Question: I currently have this:

Here is the HTML:
'''
'<li>
<a href="#companyprofile">
<img class="ui-li-thumb picture" src="img/album-bb.jpg">
<h3>Acura</h3>
<p>Rating: <span class="fa fa-star fa-1x" style="color:yellow"></span>
<span class="fa fa-star fa-1x" style="color:yellow"></span>
<span class="fa fa-star fa-1x" style="color:yellow"></span>
<span class="fa fa-star fa-1x" style="color:yellow"></span>
<span class="fa fa-star fa-1x" style="color:yellow"></span></p>
<p class = "open">open</p>
<p style="background-color:blue !important;">Fixes Geysers</p>
</a></li'>
'''
Now my problem is that the blue for the fix geysers goes to the end of the li tag. Now To fix this is simple. I just set a width:7em to the p tag. BUT I would like to know is, is their a way to now specify the width and always just have the background color wrap around the text? My reason being for this is the services I will be pulling from a database and the text length will vary. I just want to have the blue wrap the text. I'm not sure how to dynamically do this based on the text.
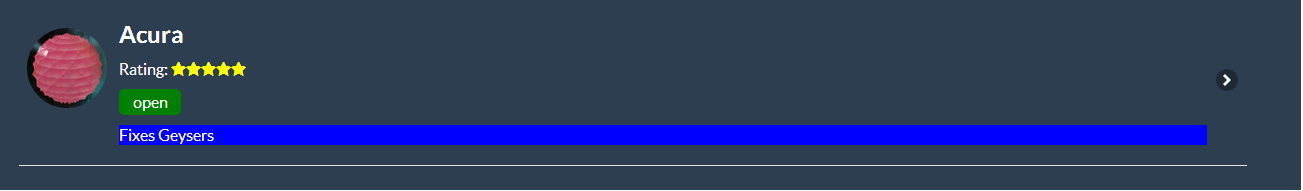
Answer: '''
<span style="background-color:blue !important;">Fixes Geysers</span>
'''
and after that you can apply whatever you want on the span :) it's the '<p>' that causes you this problem